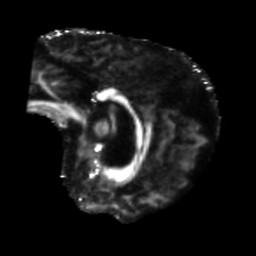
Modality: FA
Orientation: sagittal
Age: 56
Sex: male
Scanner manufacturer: siemens
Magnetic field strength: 3 T
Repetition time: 5.47 s
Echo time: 0.0854 s